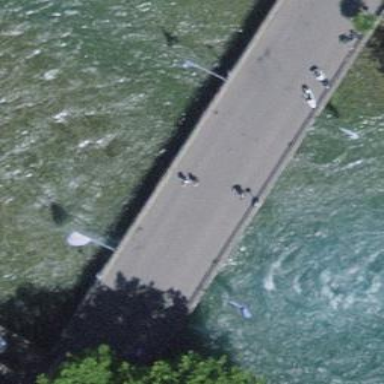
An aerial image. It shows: Bridge with beam structure.